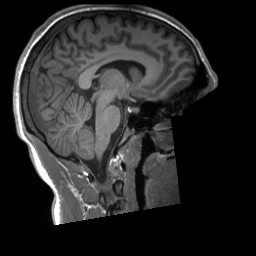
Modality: T1w
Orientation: sagittal